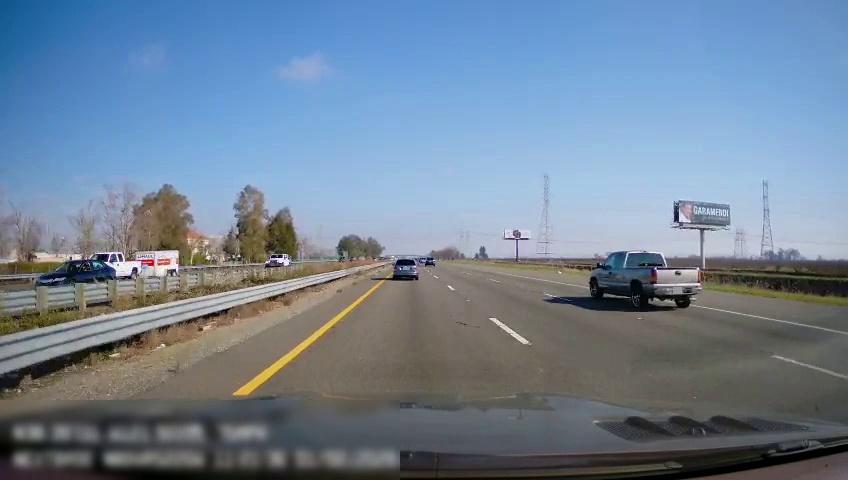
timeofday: Day
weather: Sunny
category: Drivable Space
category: Vehicles | Car
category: Vehicles | Car
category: Vehicles | Car
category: Vehicles | Truck
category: Vehicles | Car
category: Vehicles | SUV
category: Lanes | Current Lane
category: Lanes | Current Lane
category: Lanes | Alternate Lane
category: Lanes | Alternate Lane